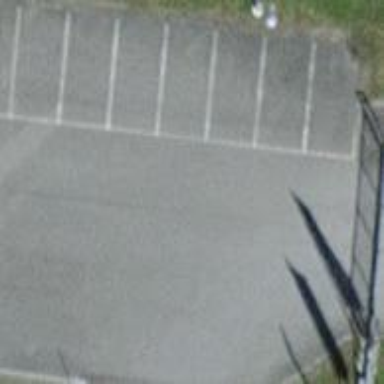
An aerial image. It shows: Street side parking area.